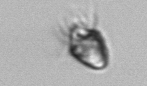
Label: Ciliophora